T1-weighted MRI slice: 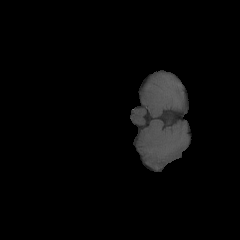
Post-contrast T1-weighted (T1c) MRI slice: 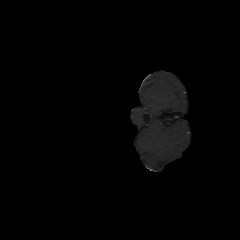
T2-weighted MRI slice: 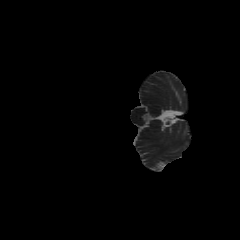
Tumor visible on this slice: no